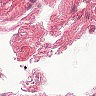
Metastatic tissue present: no